Question: It is possible to put a tooltip on a single cell of my alv? I know that it is possible in a column by a field catalog, but what about single cell?
I have ALV with icon like that, which is called via 'cl_gui_alv_gridv'

I want information about this item in tooltip when I hover mouse over this icon
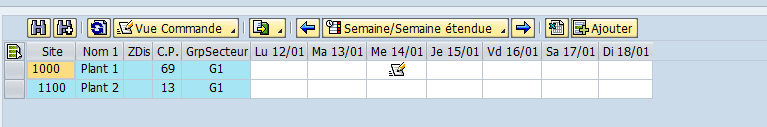
Answer: The information on how to display a symbol with a tooltip is easily available if you google for "site:help.sap.com tooltip icon". Since you seem to be unable to find it, <URL>, then use the function 'ICON_CREATE'.
If you don't want an icon to appear, you can use 'ICON_SPACE'. And since the tooltip is contained in the value of each cell, of course it is possible to have different tooltips for different cells.